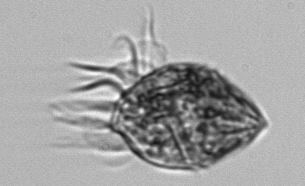
Label: Strombidium_morphotype1